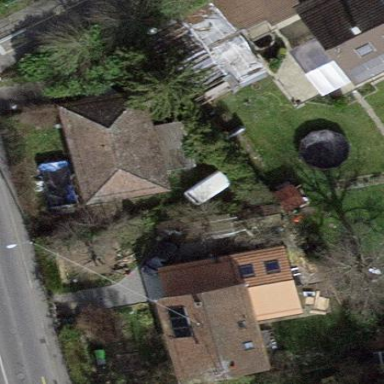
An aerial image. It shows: Garden surrounded by fence.